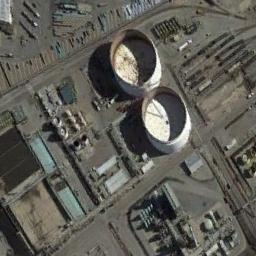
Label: storage_tank